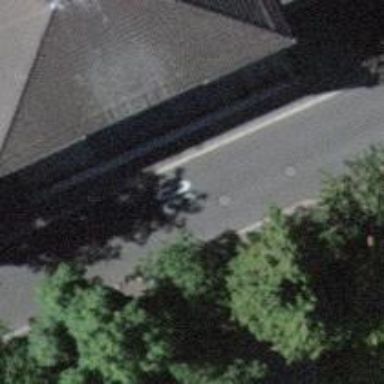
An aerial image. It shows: Pedestrian path with asphalt surface.